Field crop: maize
Growth stage: 2
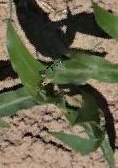
Species: maize